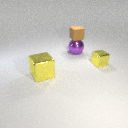
large purple metal sphere below small brown rubber cube